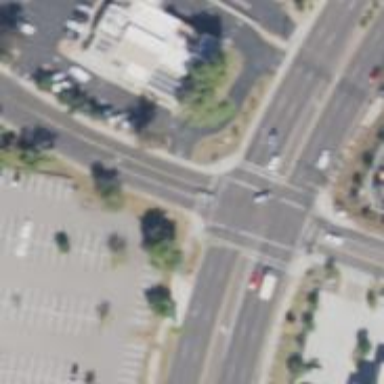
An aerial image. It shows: Solid stop line on the road.